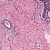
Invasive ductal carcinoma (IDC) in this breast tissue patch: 1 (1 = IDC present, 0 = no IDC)